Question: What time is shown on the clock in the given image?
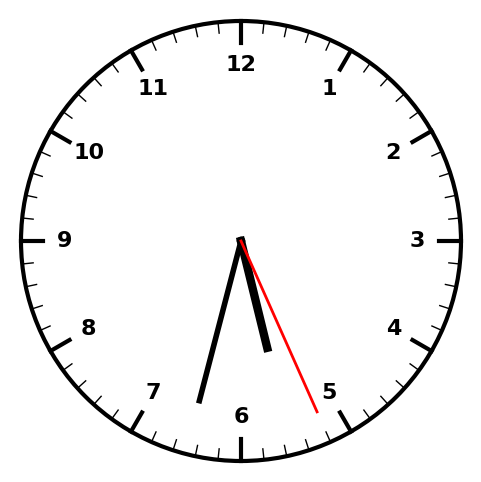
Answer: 05:32:26